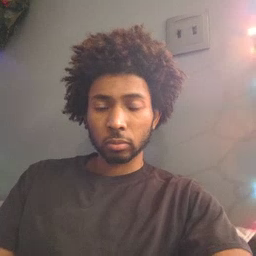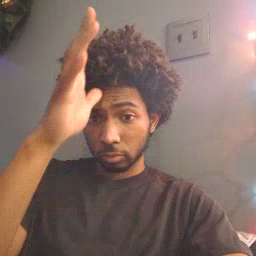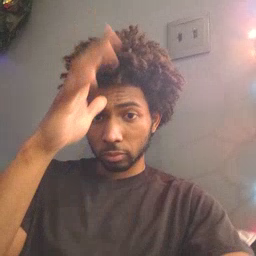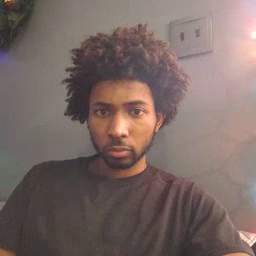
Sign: dad